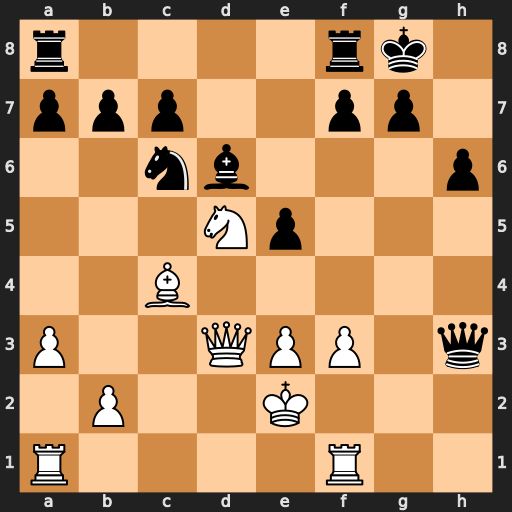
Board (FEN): r4rk1/ppp2pp1/2nb3p/3Np3/2B5/P2QPP1q/1P2K3/R4R2
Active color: w
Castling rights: -
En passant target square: -
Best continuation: Nf6+ gxf6 Qg6+ Kh8 Qxf6+ Kh7 Rg1 Qh2+ Kf1 Qxg1+ Kxg1